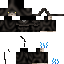
A female human skin with dark skin, wearing brown bald dressed in a black robe top and black pants, featuring a closed mouth.